Field crop: maize
Growth stage: 2
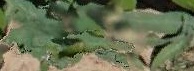
Species: maize